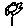
Label: flower